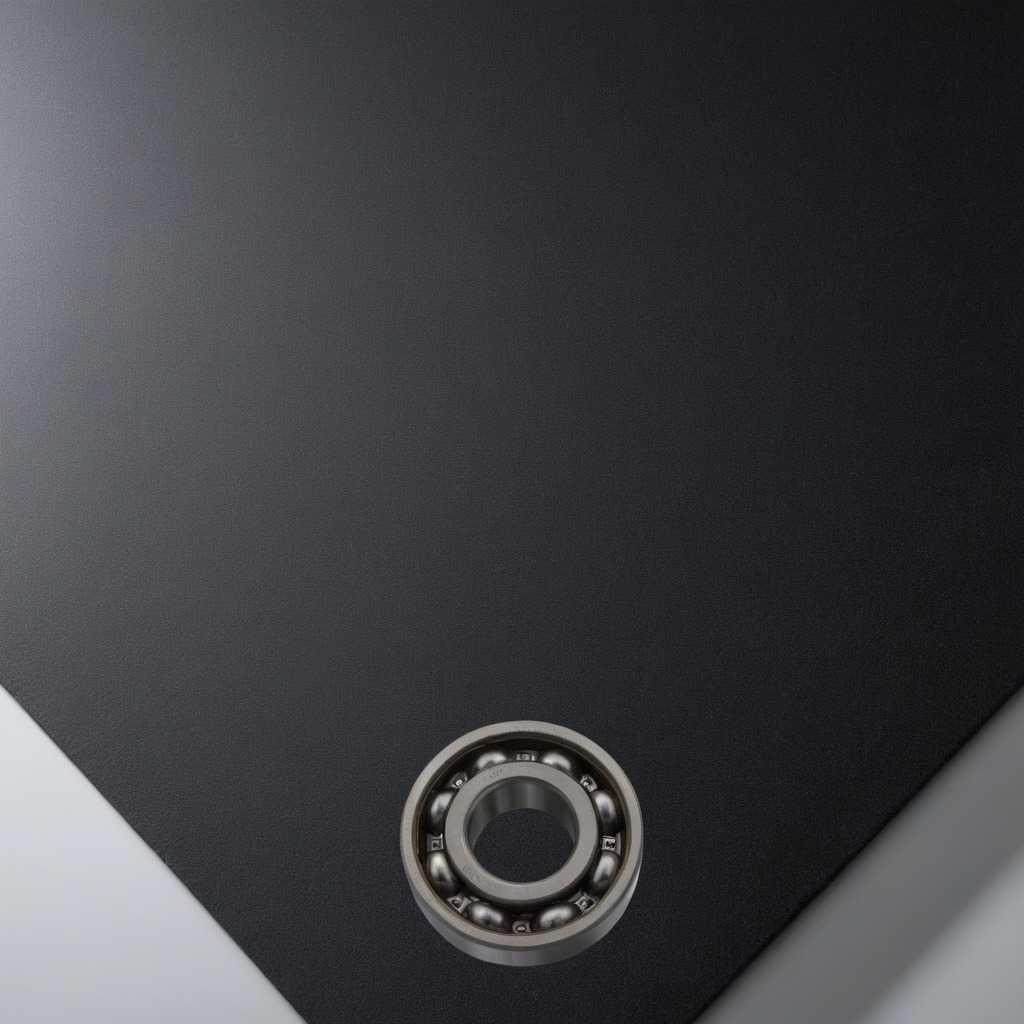
A metal ball bearing is lying on the granite tabletop.